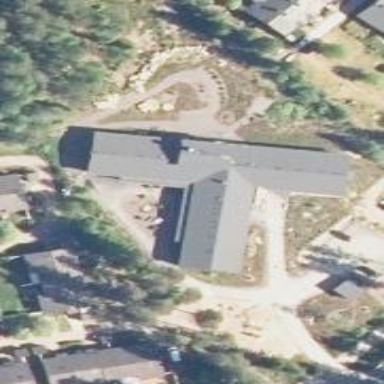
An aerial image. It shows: Building.